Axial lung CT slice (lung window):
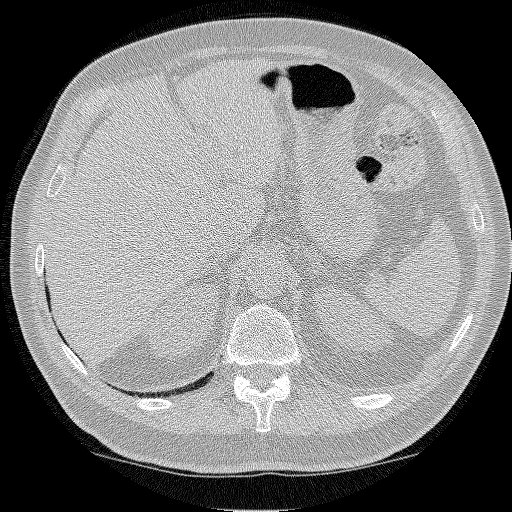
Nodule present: no